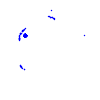
Particle: pion